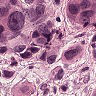
Metastatic tissue present: yes